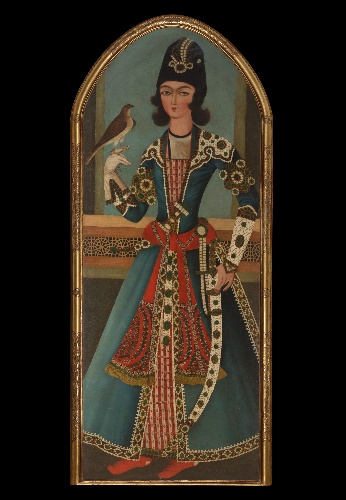
Title: Prince Holding a Falcon
Date: ca 1820
Object type: Painting
Classification: Paintings
Medium: Oil on canvas
Dimensions: H. 75 3/16 in. (191 cm)
W. 29 1/2 in. (74.9 cm)
Department: Islamic Art
Credit line: Purchase, 2017 NoRuz at The Met Benefit, 2017
Accession year: 2017
Repository: Metropolitan Museum of Art, New York, NY
Tags: Falcons|Princes|Men|Portraits